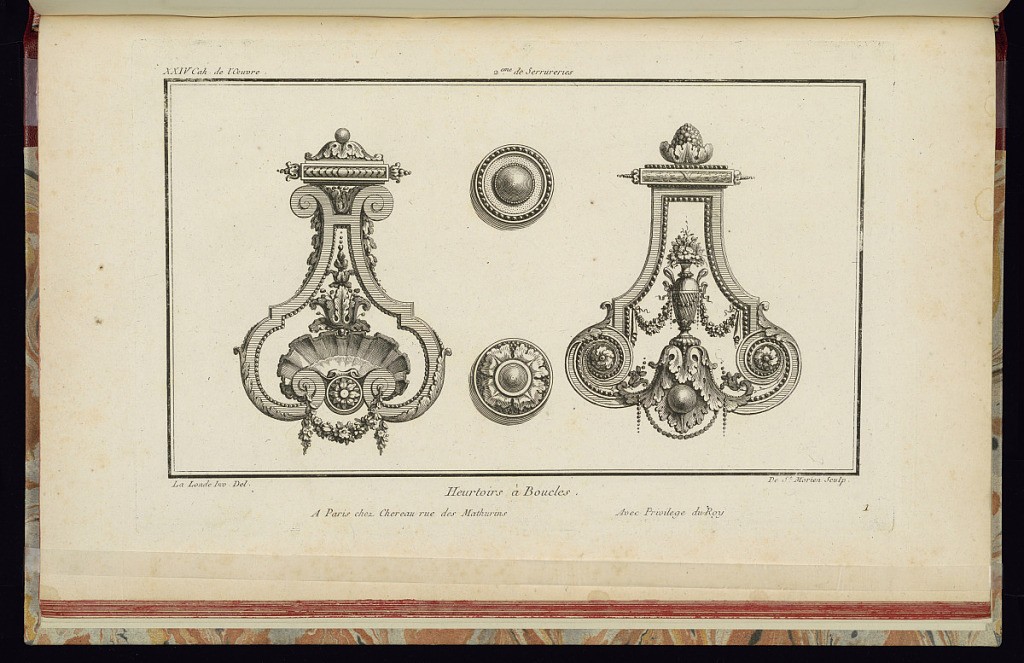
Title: Heurtoirs à Boucles
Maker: Richard de Lalonde, French, active 1780–96
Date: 1775-1788
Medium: Etching on off-white laid paper
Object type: Print
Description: Two doorknocker designs with two rosette variations in between. The doorknocker on the left has a top joint with stylized acanthus leaves, and a shell with floral garland at the base. The doorknocker on the right has a top joint with a pinecone, and a base adorned with a handled vase, beaded garland, and rosettes on the side, surrounded by bead course and set within scrolls. The plate is signed and numbered.